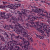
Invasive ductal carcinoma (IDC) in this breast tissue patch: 1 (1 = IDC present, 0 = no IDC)